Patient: sex M, age 47
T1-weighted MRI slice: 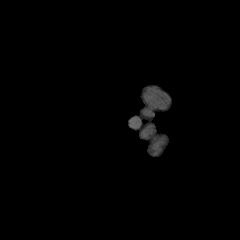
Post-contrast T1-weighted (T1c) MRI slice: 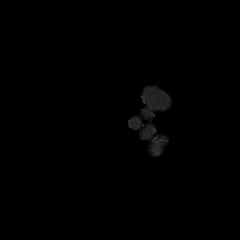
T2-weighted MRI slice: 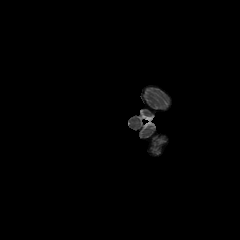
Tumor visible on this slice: no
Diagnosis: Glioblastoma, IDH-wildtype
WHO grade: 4